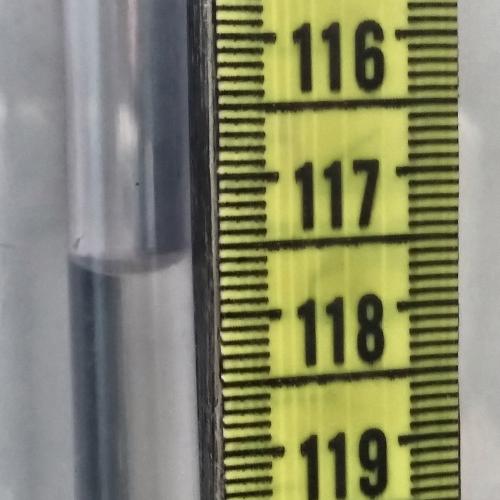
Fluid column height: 117.6 cm